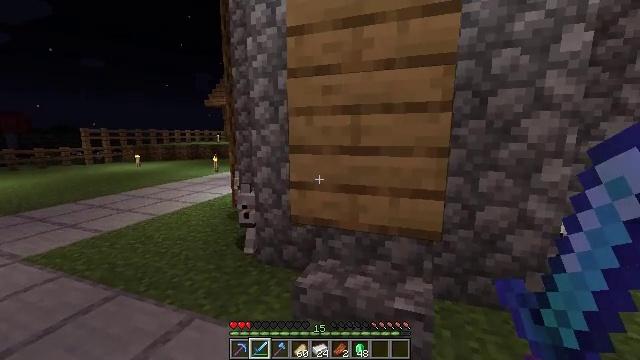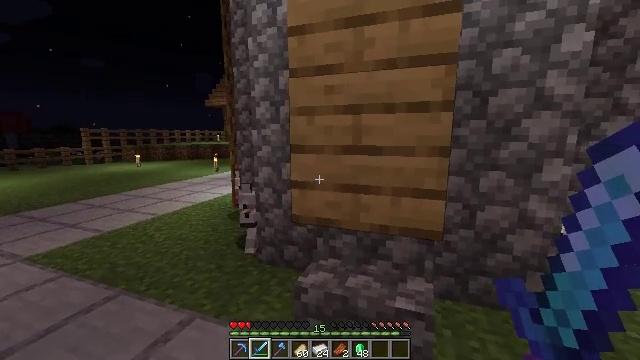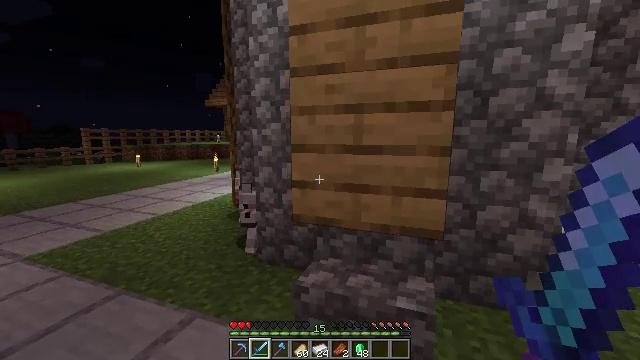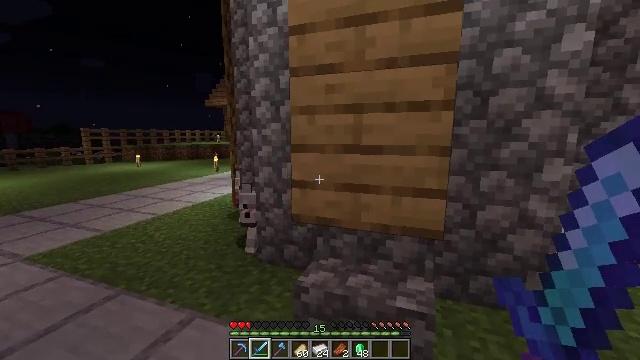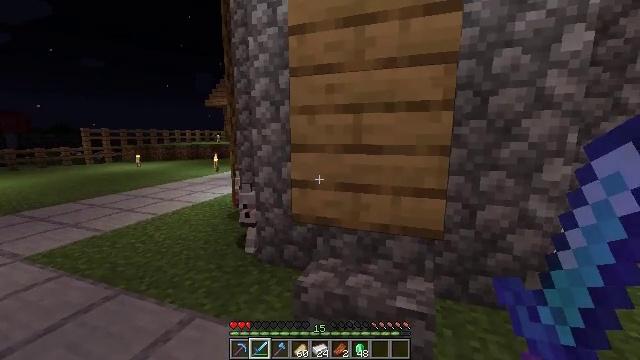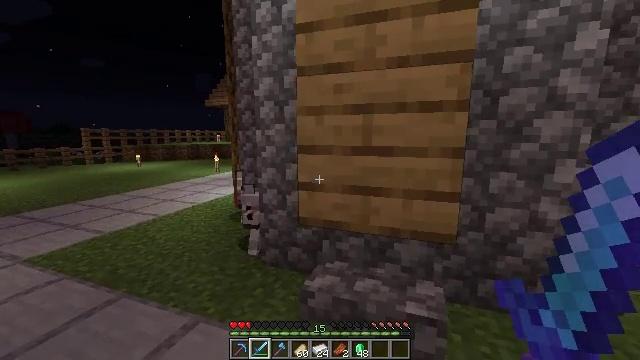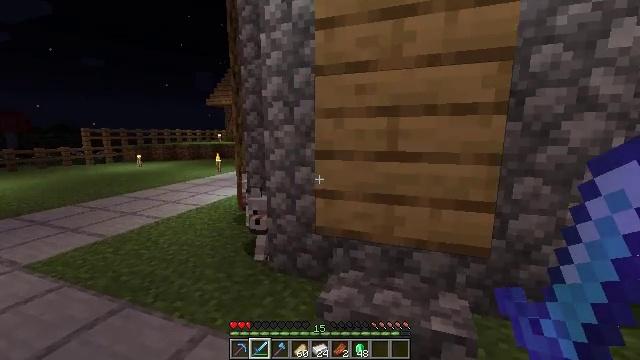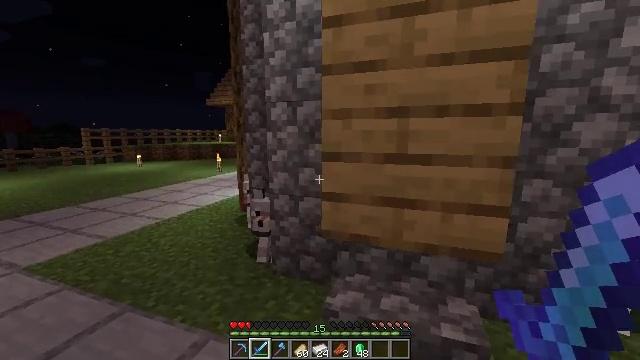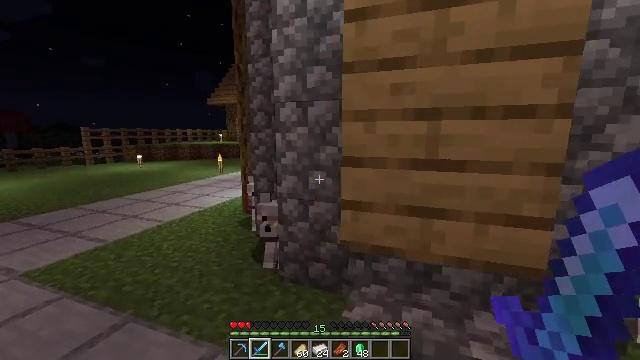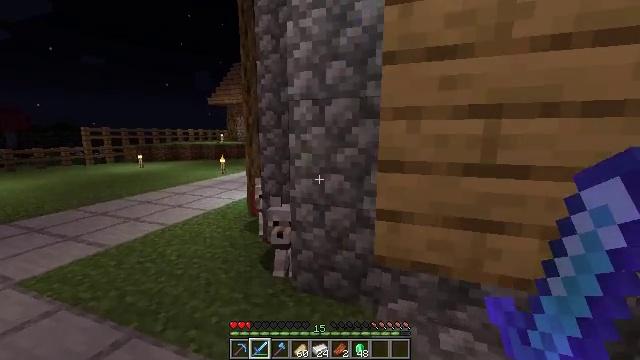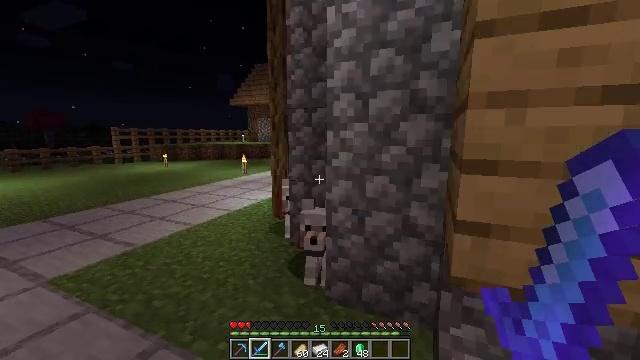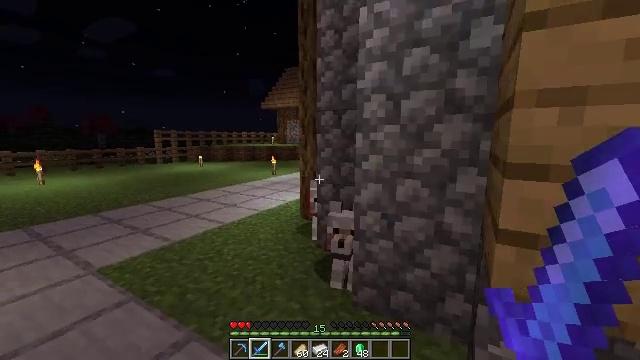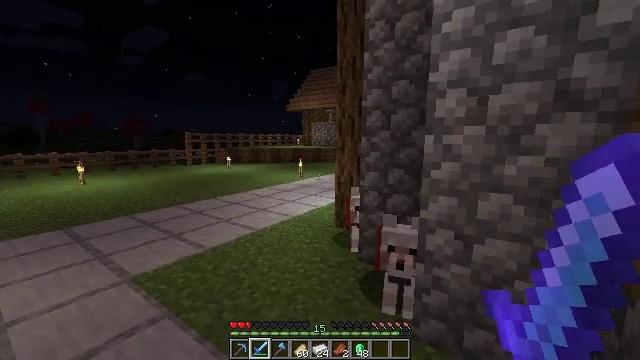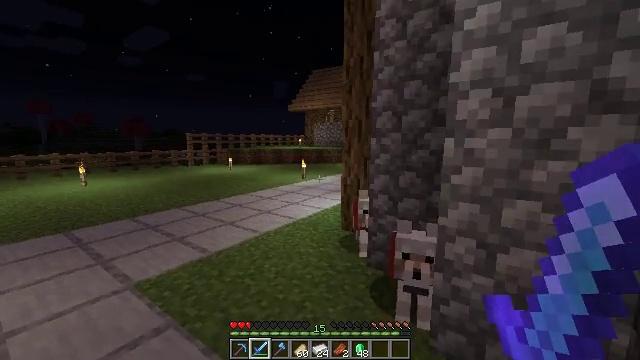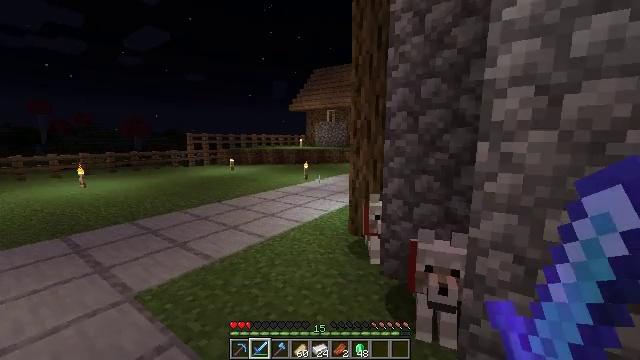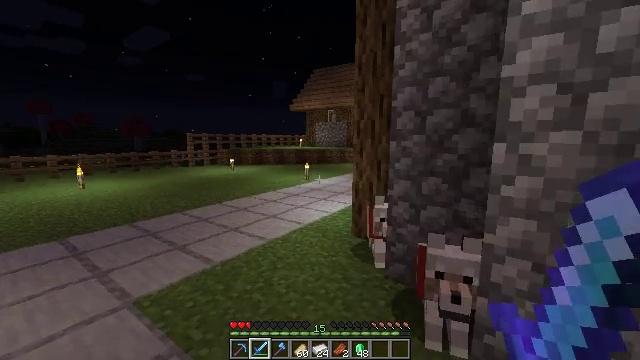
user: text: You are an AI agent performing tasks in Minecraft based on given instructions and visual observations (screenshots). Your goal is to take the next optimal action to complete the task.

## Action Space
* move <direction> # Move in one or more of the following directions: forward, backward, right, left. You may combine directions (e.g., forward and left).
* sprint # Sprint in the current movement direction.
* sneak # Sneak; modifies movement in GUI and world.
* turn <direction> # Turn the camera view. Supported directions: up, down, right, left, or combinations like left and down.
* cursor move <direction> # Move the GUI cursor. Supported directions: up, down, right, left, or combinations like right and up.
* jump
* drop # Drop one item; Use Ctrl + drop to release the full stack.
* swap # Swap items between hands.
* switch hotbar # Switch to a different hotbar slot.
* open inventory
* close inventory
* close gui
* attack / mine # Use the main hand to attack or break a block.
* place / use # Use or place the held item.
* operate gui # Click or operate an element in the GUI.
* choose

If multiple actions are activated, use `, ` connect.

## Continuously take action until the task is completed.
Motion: motion action
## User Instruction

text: Attack the oak planks to recycle it.
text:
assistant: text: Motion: no_op
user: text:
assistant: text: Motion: no_op
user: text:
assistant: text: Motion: no_op
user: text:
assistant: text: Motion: no_op
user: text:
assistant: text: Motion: move forward and move left
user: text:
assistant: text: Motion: move forward and move left
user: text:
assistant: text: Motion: move forward and move left
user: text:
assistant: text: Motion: move forward and move left
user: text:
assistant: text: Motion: move forward and move left
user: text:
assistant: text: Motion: move forward and move left, turn left
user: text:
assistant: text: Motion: move forward and move left, turn left
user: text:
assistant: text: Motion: move forward and move left, turn left
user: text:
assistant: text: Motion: move forward and move left
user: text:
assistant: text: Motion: move forward
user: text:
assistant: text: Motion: move forward, sprint
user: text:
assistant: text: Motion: move forward, sprint
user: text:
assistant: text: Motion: move forward, sprint, turn left and down
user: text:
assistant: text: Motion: move forward, sprint
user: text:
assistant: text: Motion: move forward, sprint
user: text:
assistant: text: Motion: move forward
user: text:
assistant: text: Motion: move forward
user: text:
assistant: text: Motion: move forward, sprint
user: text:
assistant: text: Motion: move forward, sprint
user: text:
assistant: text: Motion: move forward, sprint
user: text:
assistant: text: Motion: move forward, sprint
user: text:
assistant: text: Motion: move forward
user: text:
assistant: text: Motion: move forward, turn right
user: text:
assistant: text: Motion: move forward and move left, turn right
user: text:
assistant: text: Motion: move forward and move left, turn right
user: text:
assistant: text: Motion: move forward and move left, turn right